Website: apple
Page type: billing-address
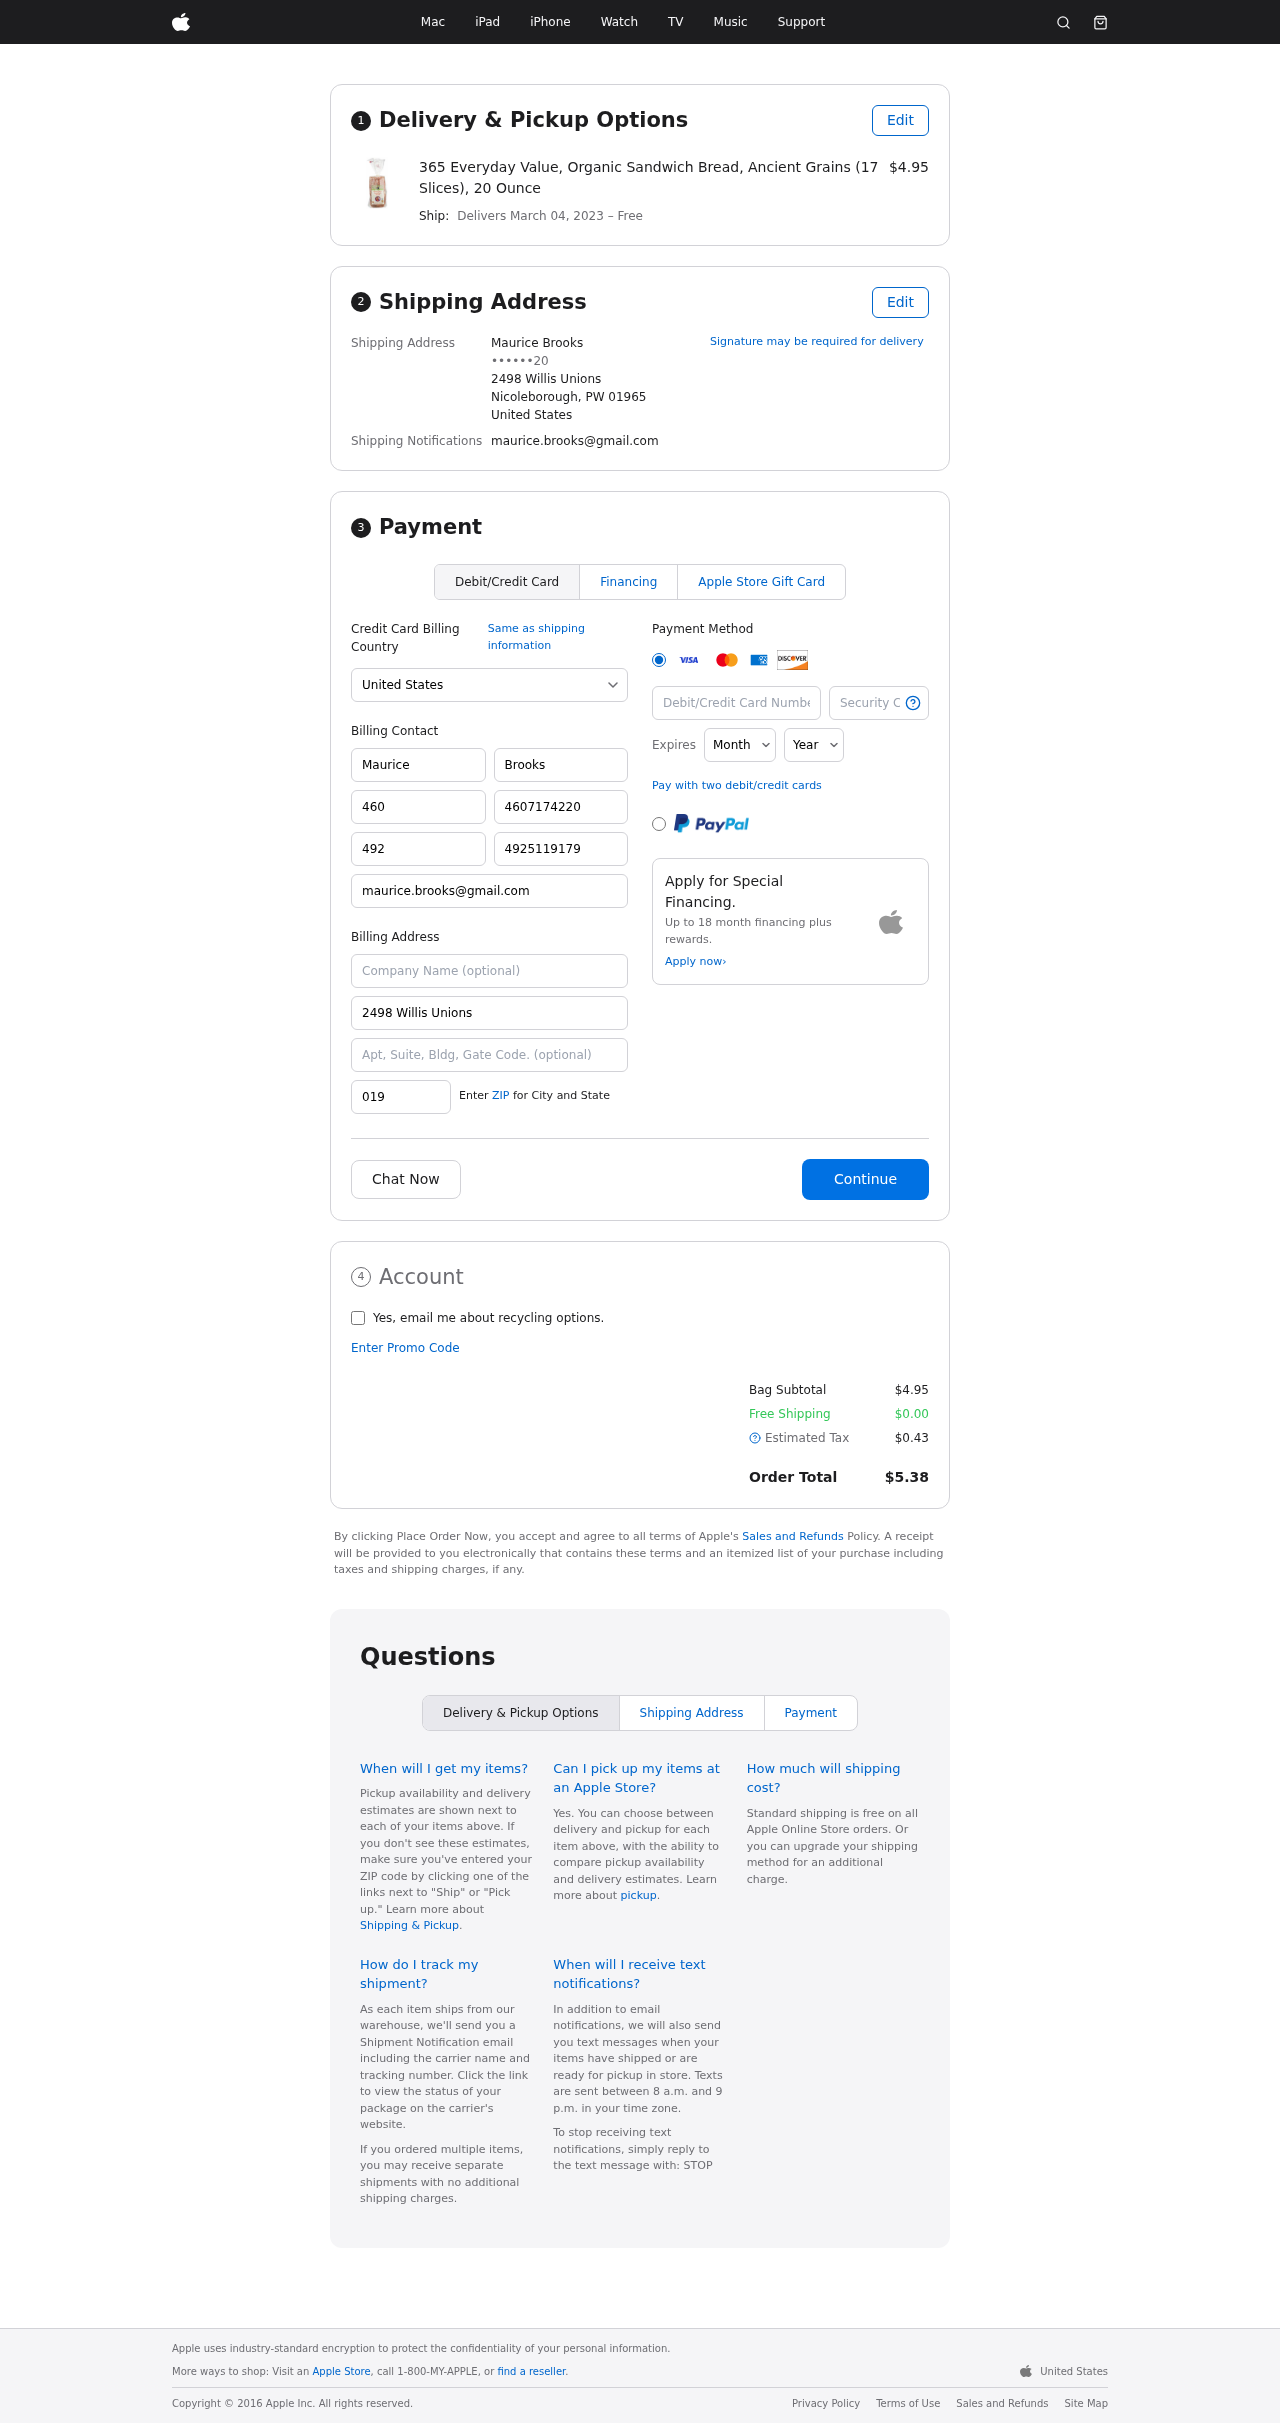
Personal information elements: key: PII_CARD_CVV
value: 7337
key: PII_CARD_EXPIRY_MONTH
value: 08
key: PII_CARD_EXPIRY_YEAR
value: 29
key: PII_CARD_NUMBER
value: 3746 6874 9255 545
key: PII_CITY_STATE_ZIP
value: Nicoleborough, PW 01965
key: PII_COUNTRY
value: United States
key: PII_EMAIL
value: maurice.brooks@gmail.com
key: PII_FULLNAME
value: Maurice Brooks
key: PII_STREET
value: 2498 Willis Unions
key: PII_PHONE_MASKED
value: ••••••20
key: PII_BILLING_FIRSTNAME
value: Maurice
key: PII_BILLING_LASTNAME
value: Brooks
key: PII_BILLING_PHONE_AREA
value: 460
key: PII_BILLING_PHONE
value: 4607174220
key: PII_BILLING_PHONE_ALT_AREA
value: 492
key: PII_BILLING_PHONE_ALT
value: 4925119179
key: PII_BILLING_EMAIL
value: maurice.brooks@gmail.com
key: PII_BILLING_STREET
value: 2498 Willis Unions
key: PII_BILLING_POSTCODE
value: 01965
Product elements: key: PRODUCT1_NAME
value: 365 Everyday Value, Organic Sandwich Bread, Ancient Grains (17 Slices), 20 Ounce
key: PRODUCT1_PRICE
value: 4.95
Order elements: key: ORDER_DELIVERY_DATE
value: March 04, 2023
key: ORDER_SUBTOTAL
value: $4.95
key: ORDER_SHIPPING_COST
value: $0.00
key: ORDER_TAX
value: $0.43
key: ORDER_TOTAL
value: $5.38